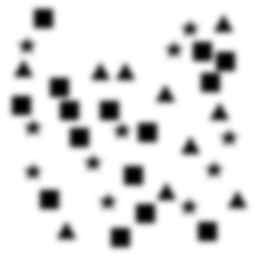
Squares: 15
Triangles: 10
Stars: 11
Total shapes: 36